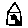
Label: house